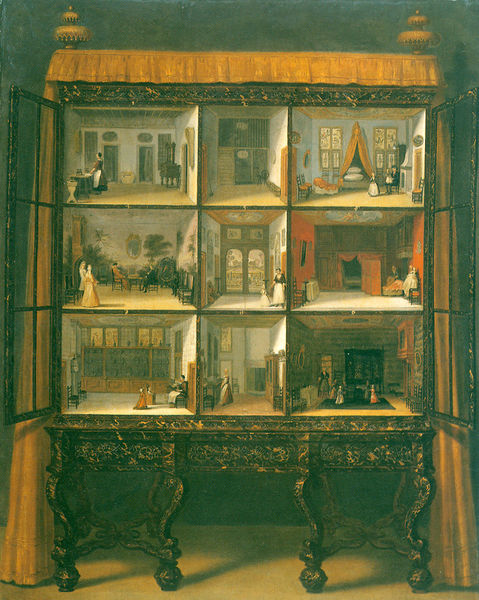
Titel: Das Puppenhaus von Petronella Oortman
Künstler: Jacob Appel
Institution: Amsterdam, Rijksmuseum
Schlagwörter: gemälde, landschaft, menschen, fenster, frau, glas, holz, stuhl, tisch, tür, zimmer, dach, gebäude, haus, rot, barock, möbel, vorhang, familie, kind, mutter, vater, theater, alltag, füße, schrank, türen, pilaster, treppe, hotel, ornamente, bett, scheiben, hausfrau, puppen, vitrine, altar, küche, bild im bild, szenen, viereck, neun, dacht, retabel, ornamnete, puppenhaus, 9, lebensszenen, wunderschrank, stelltisch, rnamnete, viele zimmer